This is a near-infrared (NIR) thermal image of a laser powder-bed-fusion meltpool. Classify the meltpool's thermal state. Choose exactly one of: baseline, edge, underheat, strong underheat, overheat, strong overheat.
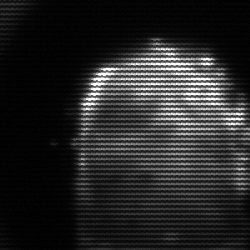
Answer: baseline